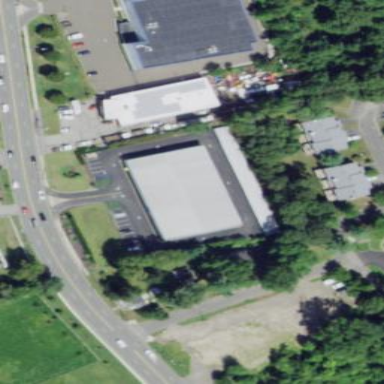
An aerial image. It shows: Commercial building that functions as storage rental shop.